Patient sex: M
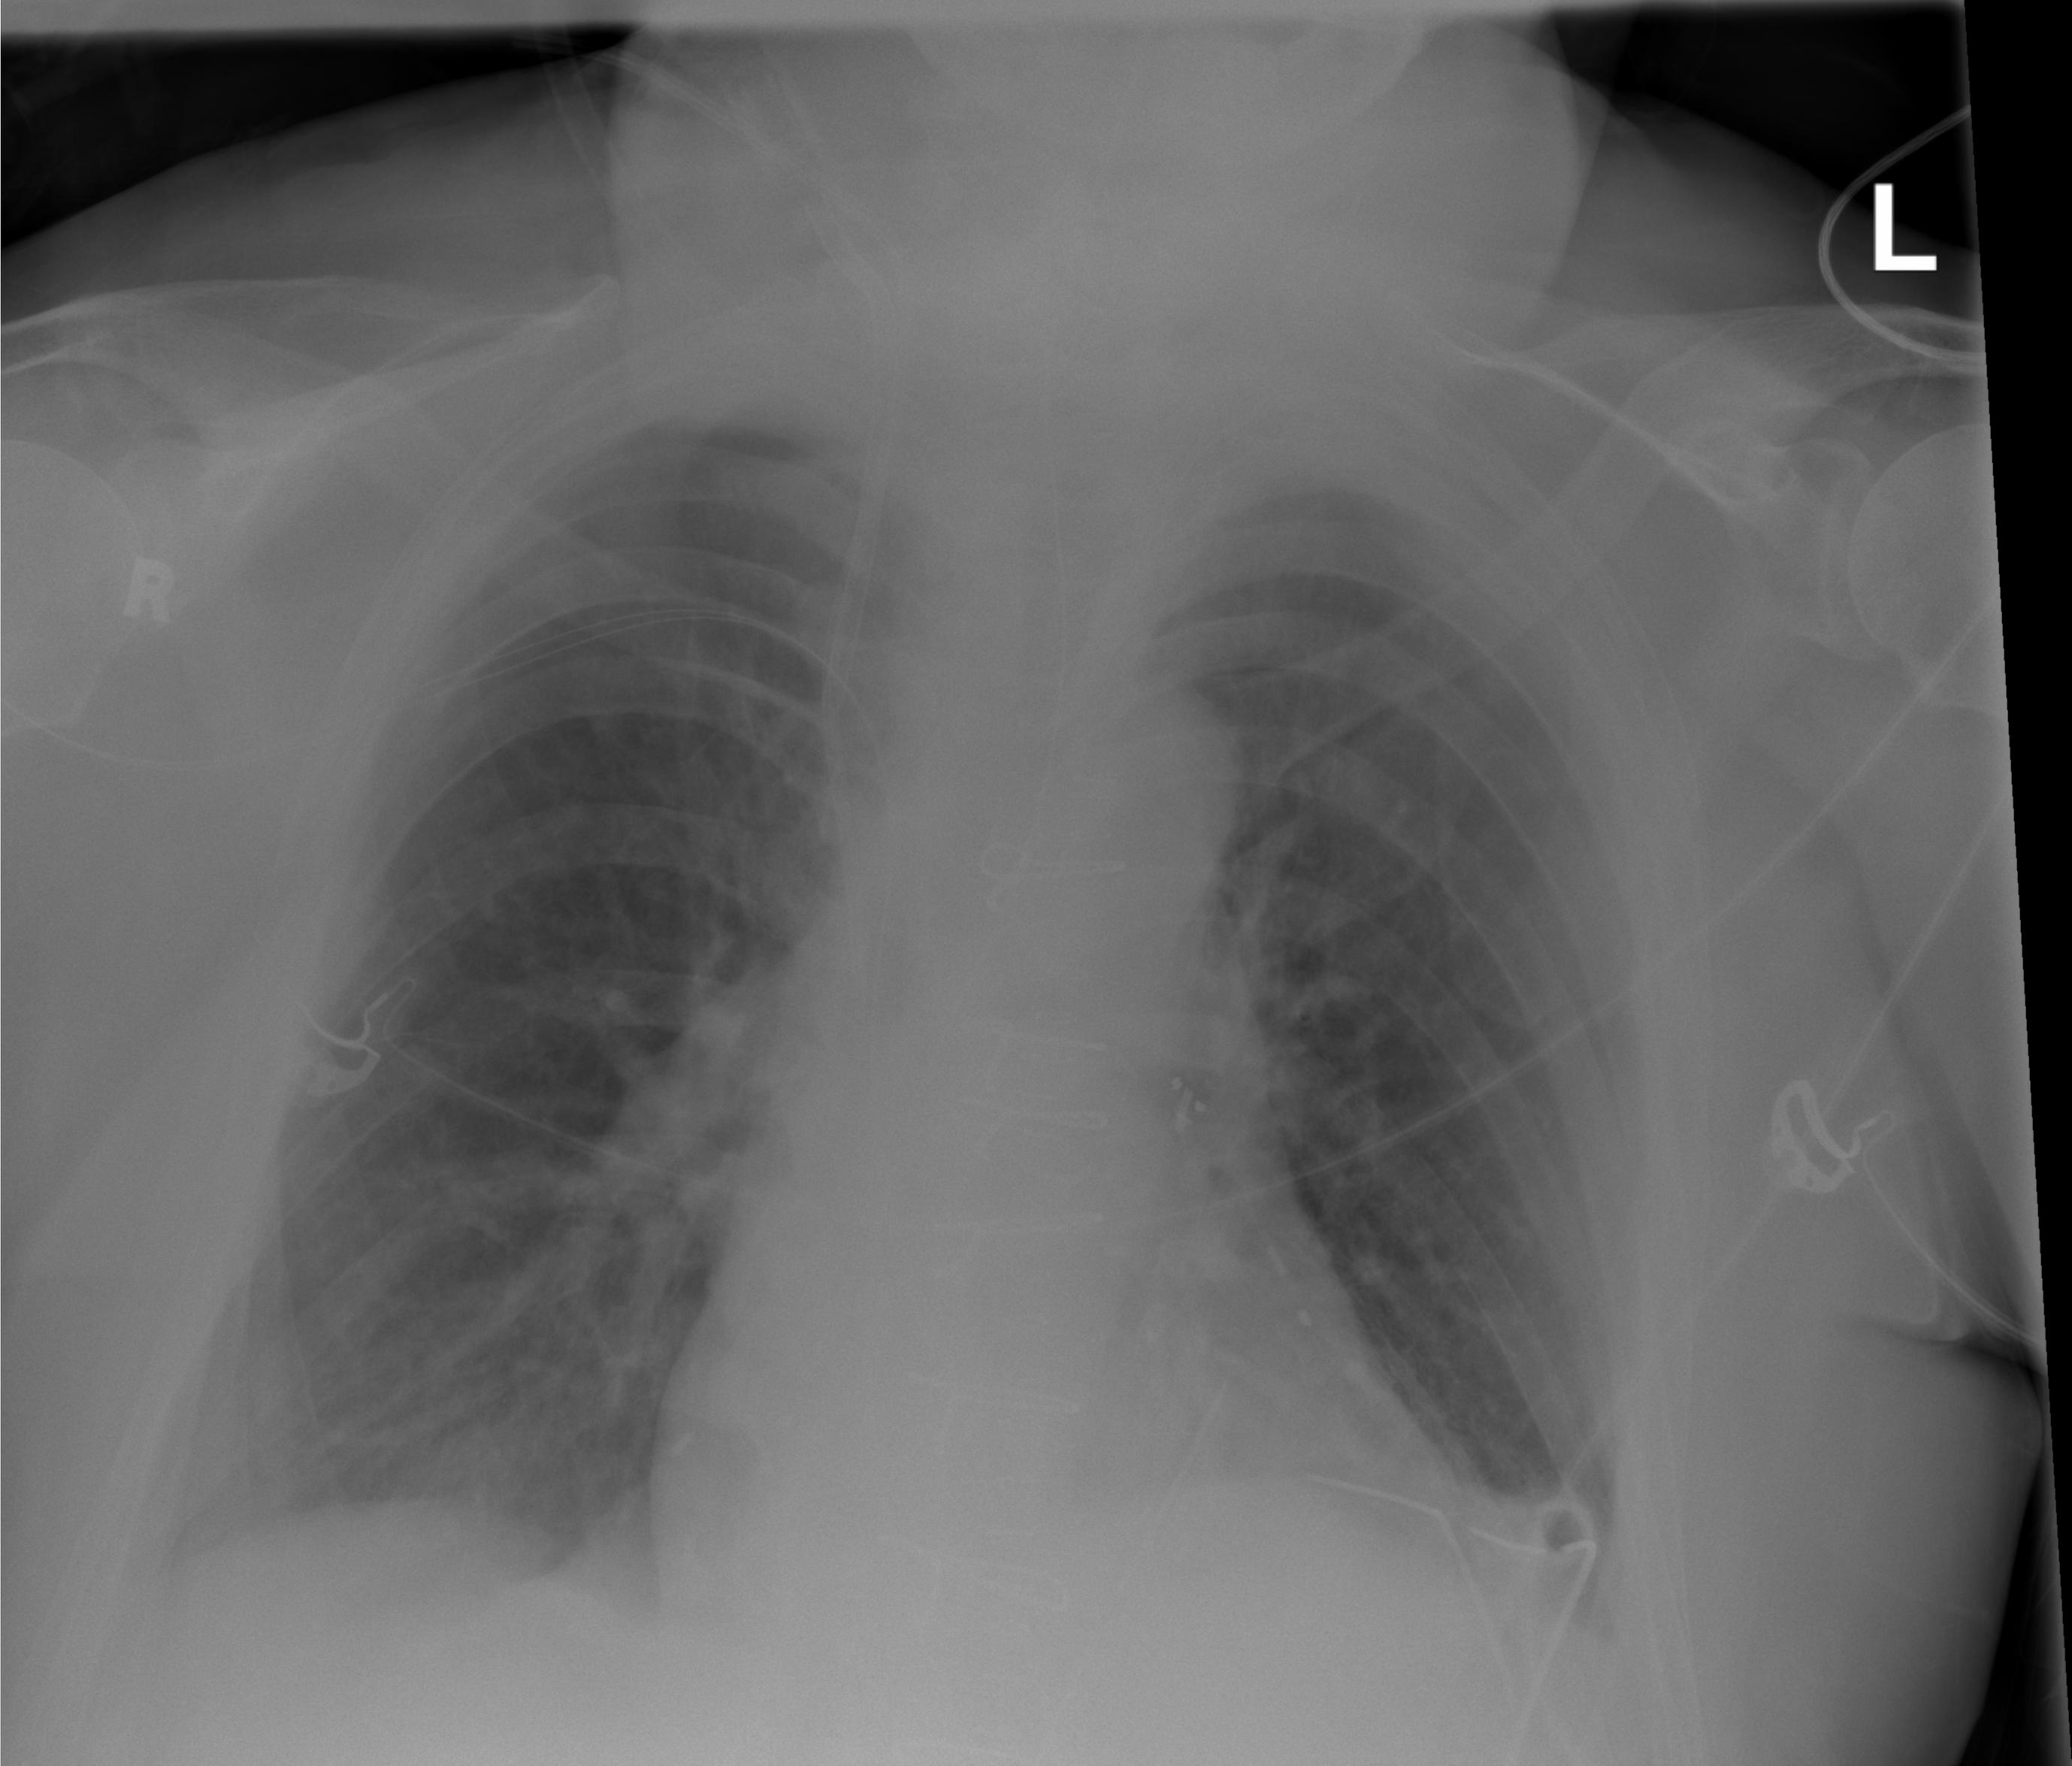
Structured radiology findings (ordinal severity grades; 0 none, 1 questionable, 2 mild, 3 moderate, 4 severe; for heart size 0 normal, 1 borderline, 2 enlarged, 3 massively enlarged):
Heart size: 0
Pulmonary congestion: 2
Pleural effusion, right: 0
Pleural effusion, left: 0
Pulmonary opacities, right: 0
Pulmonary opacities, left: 0
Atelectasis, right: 0
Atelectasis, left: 0